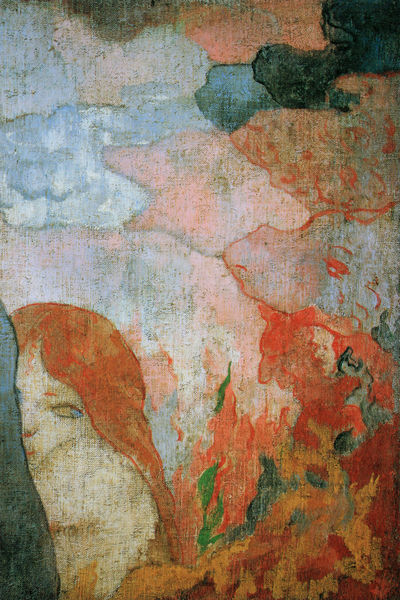
Titel: Les Fleurs du Mal
Künstler: Armand Seguin
Institution: (Privatsammlung)
Schlagwörter: blau, gemälde, himmel, kopf, aquarell, grün, landschaft, blumen, braun, frau, grau, haar, orange, weiss, blick, rot, augen, gesicht, haare, rosa, hellblau, abstrakt, detail